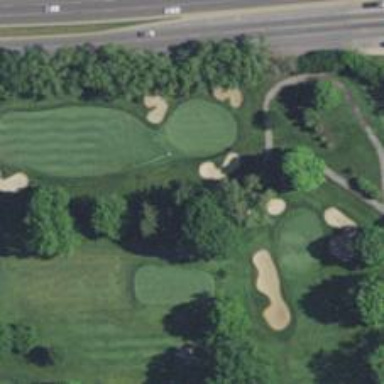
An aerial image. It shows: Golf cartpath that is also road path.